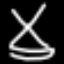
Label: hourglass